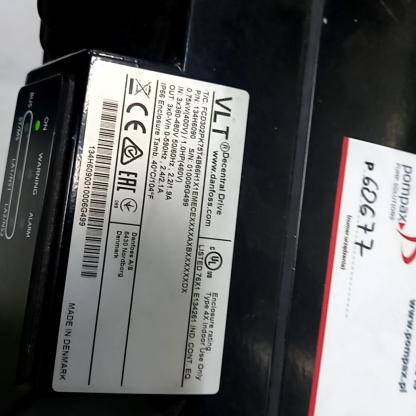
Klasa: tabliczka-znamionowa